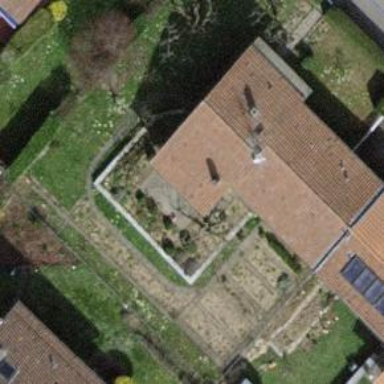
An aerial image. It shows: Garden enclosed by fence.